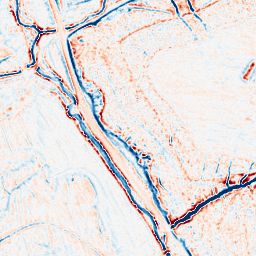
Category: edge_preserving
Decomposition family: bilateral
Decomposition parameters: d: 9
sigma_color: 75
sigma_space: 25
Upsampling method: linear_exact
Upsampling parameters: scale: 2
Upsampling scale: 2